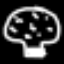
Label: mushroom